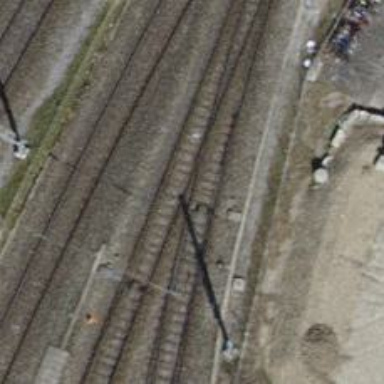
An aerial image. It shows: Railway switch.